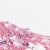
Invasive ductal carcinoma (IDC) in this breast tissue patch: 0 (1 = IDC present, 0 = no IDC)